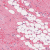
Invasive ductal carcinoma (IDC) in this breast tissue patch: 0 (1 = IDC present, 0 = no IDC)